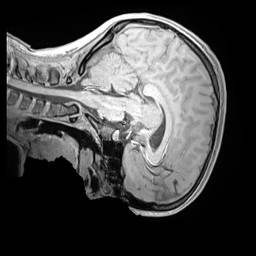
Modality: MP2RAGE
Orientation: sagittal
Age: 10
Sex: female
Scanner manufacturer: siemens
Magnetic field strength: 3 T
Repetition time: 4 s
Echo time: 0.00303 s